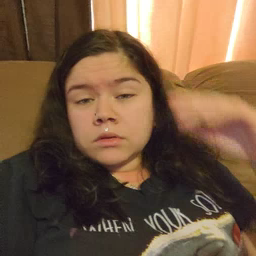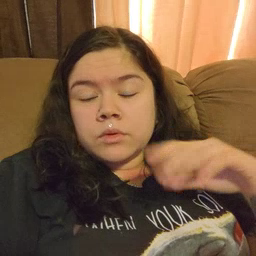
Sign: pretty